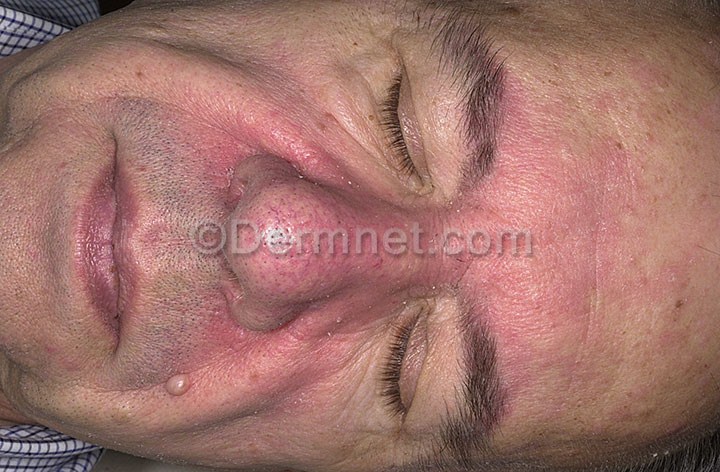
Disease: Psoriasis pictures Lichen Planus and related diseases